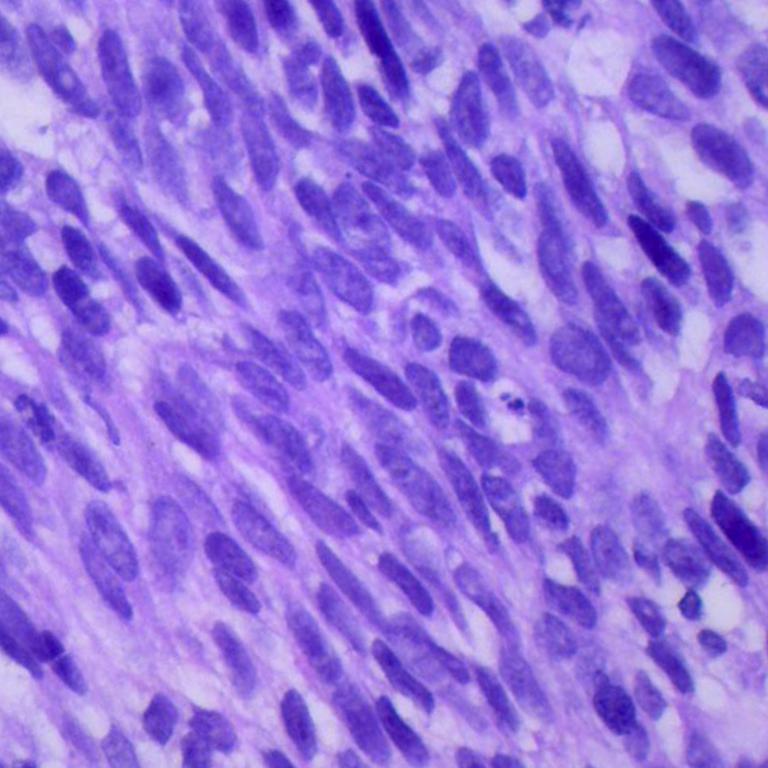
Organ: lung
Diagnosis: squamous carcinomas